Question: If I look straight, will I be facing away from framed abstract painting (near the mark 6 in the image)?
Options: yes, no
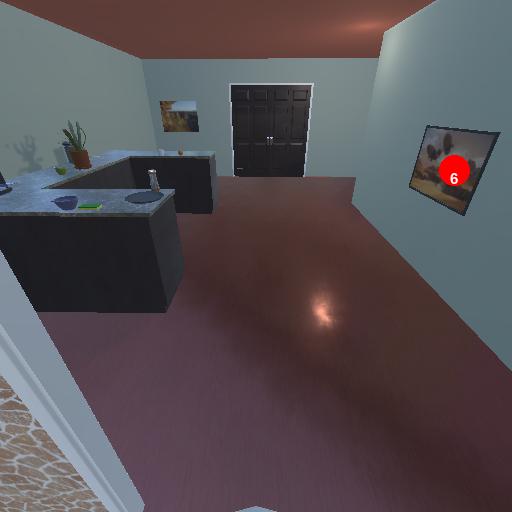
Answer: yes